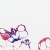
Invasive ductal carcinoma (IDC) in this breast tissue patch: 0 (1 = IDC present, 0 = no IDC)